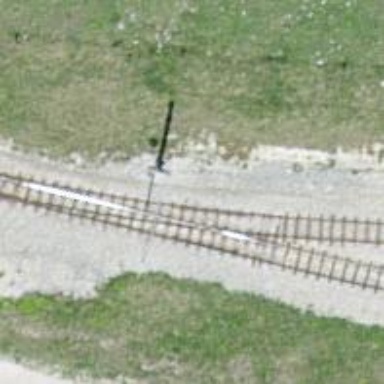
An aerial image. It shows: Narrow-gauge railway with single track running through yard. The railway is electrified with contact line.